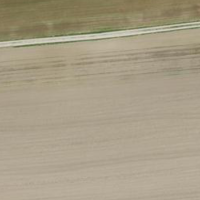
EUNIS habitat code: 52
Species observed at this site:
Fagopyrum esculentum